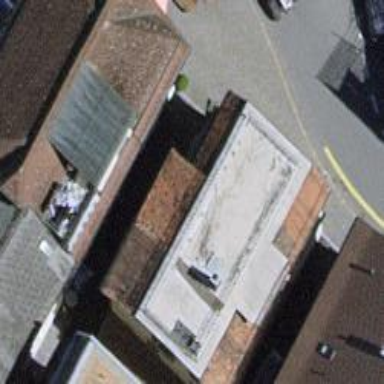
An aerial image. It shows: Cafe.